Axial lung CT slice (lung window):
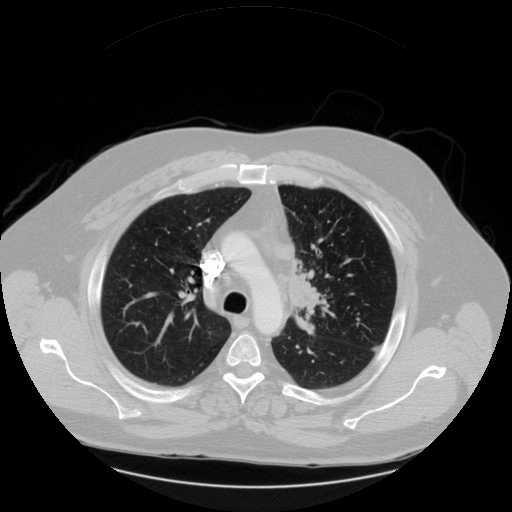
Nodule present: no